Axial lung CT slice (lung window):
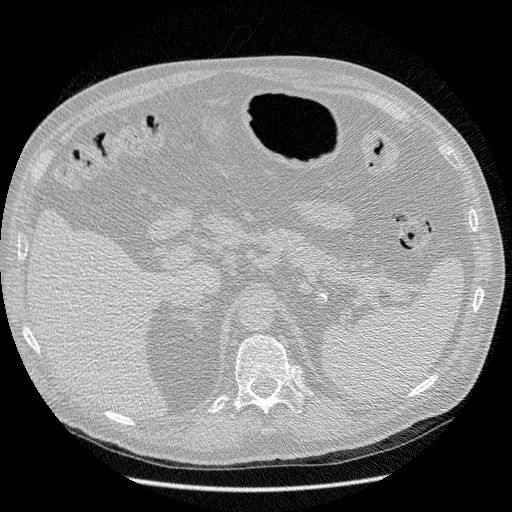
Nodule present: no